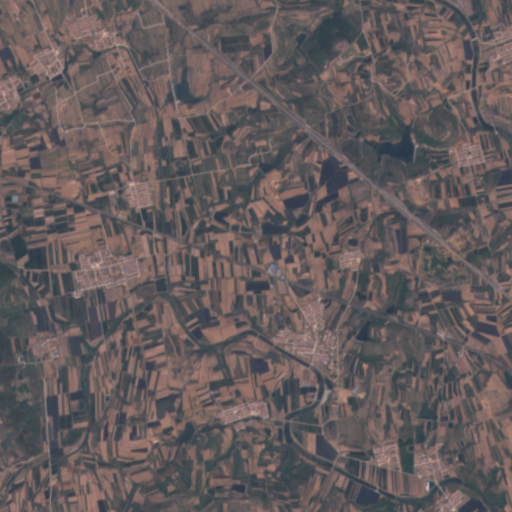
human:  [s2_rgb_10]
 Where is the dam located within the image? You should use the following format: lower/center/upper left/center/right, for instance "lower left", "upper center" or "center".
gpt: The dam is located in the upper right of the image.
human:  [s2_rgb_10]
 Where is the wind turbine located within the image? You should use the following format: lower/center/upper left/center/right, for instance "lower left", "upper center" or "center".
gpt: The wind turbine is located in the upper right of the image.
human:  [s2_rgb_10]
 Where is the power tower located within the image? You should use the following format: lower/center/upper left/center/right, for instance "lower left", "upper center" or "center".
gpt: There is no power tower in the image.